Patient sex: F
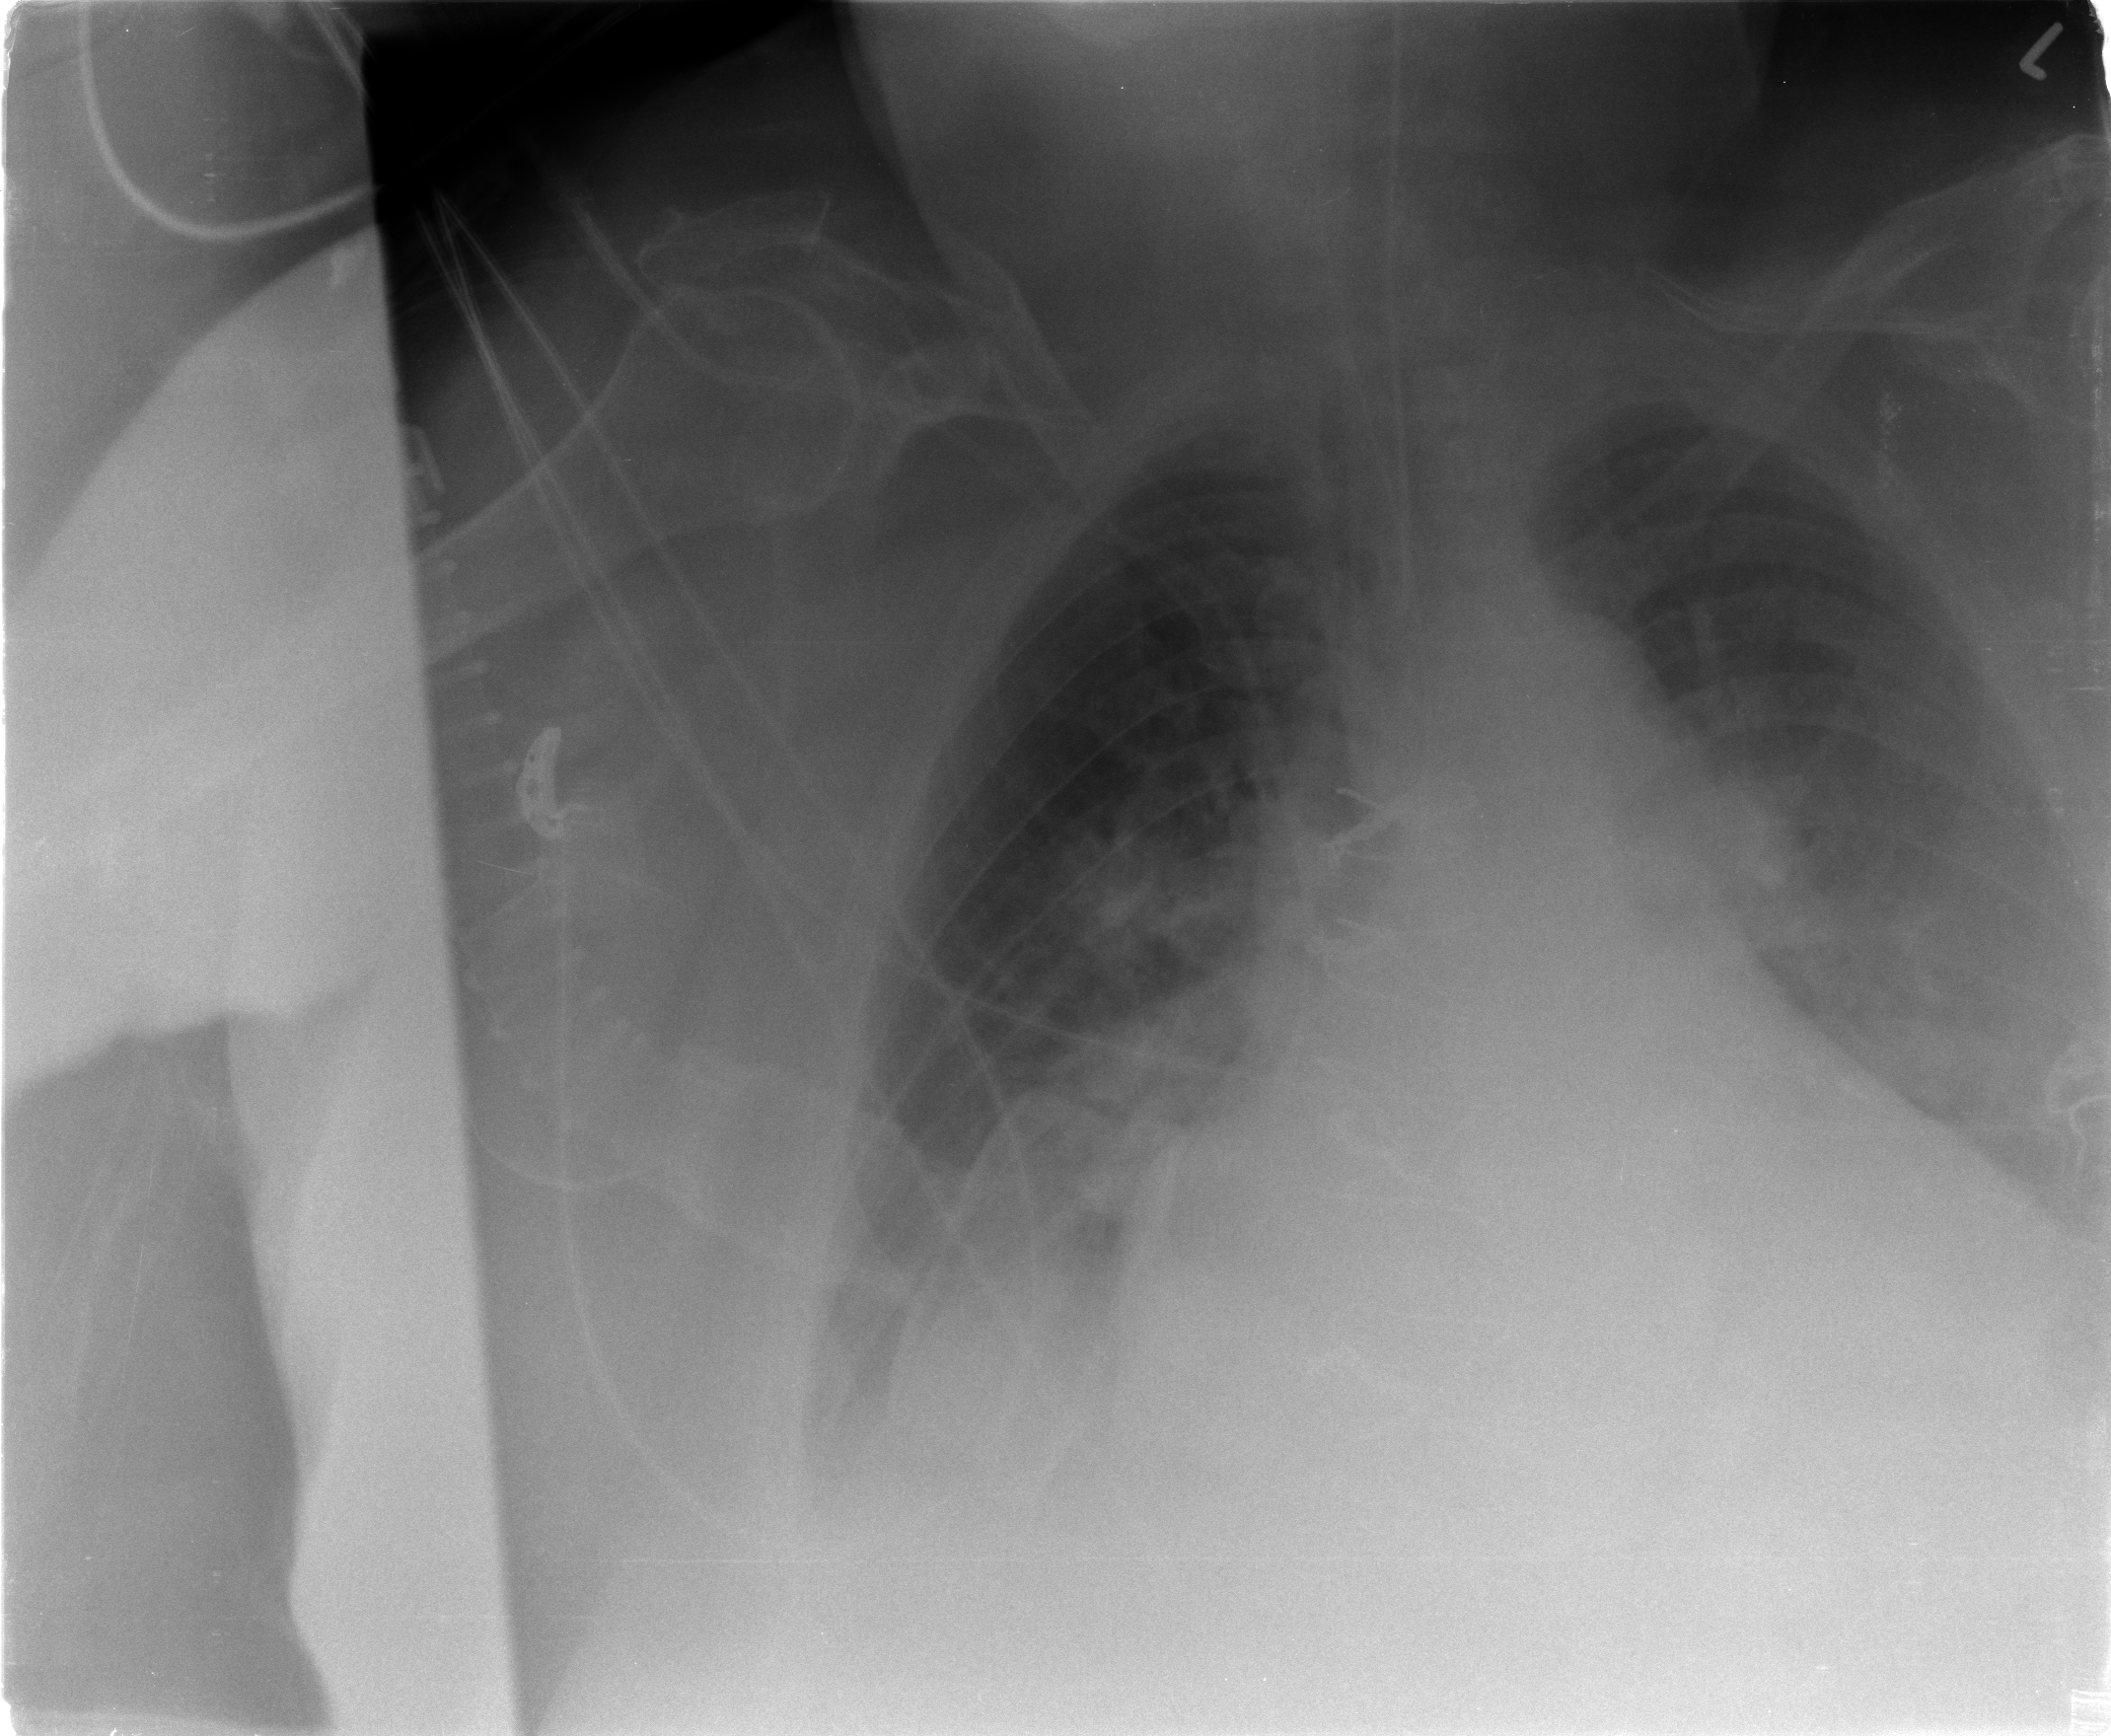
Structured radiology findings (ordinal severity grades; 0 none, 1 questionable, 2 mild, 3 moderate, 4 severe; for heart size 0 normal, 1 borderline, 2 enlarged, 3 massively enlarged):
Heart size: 3
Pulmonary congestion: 2
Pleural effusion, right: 2
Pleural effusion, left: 1
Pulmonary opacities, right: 1
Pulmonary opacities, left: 0
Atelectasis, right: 1
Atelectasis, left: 1